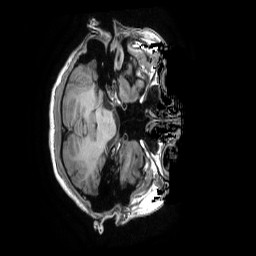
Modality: T1w
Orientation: axial
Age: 26
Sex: female
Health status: healthy
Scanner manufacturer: ge